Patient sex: M
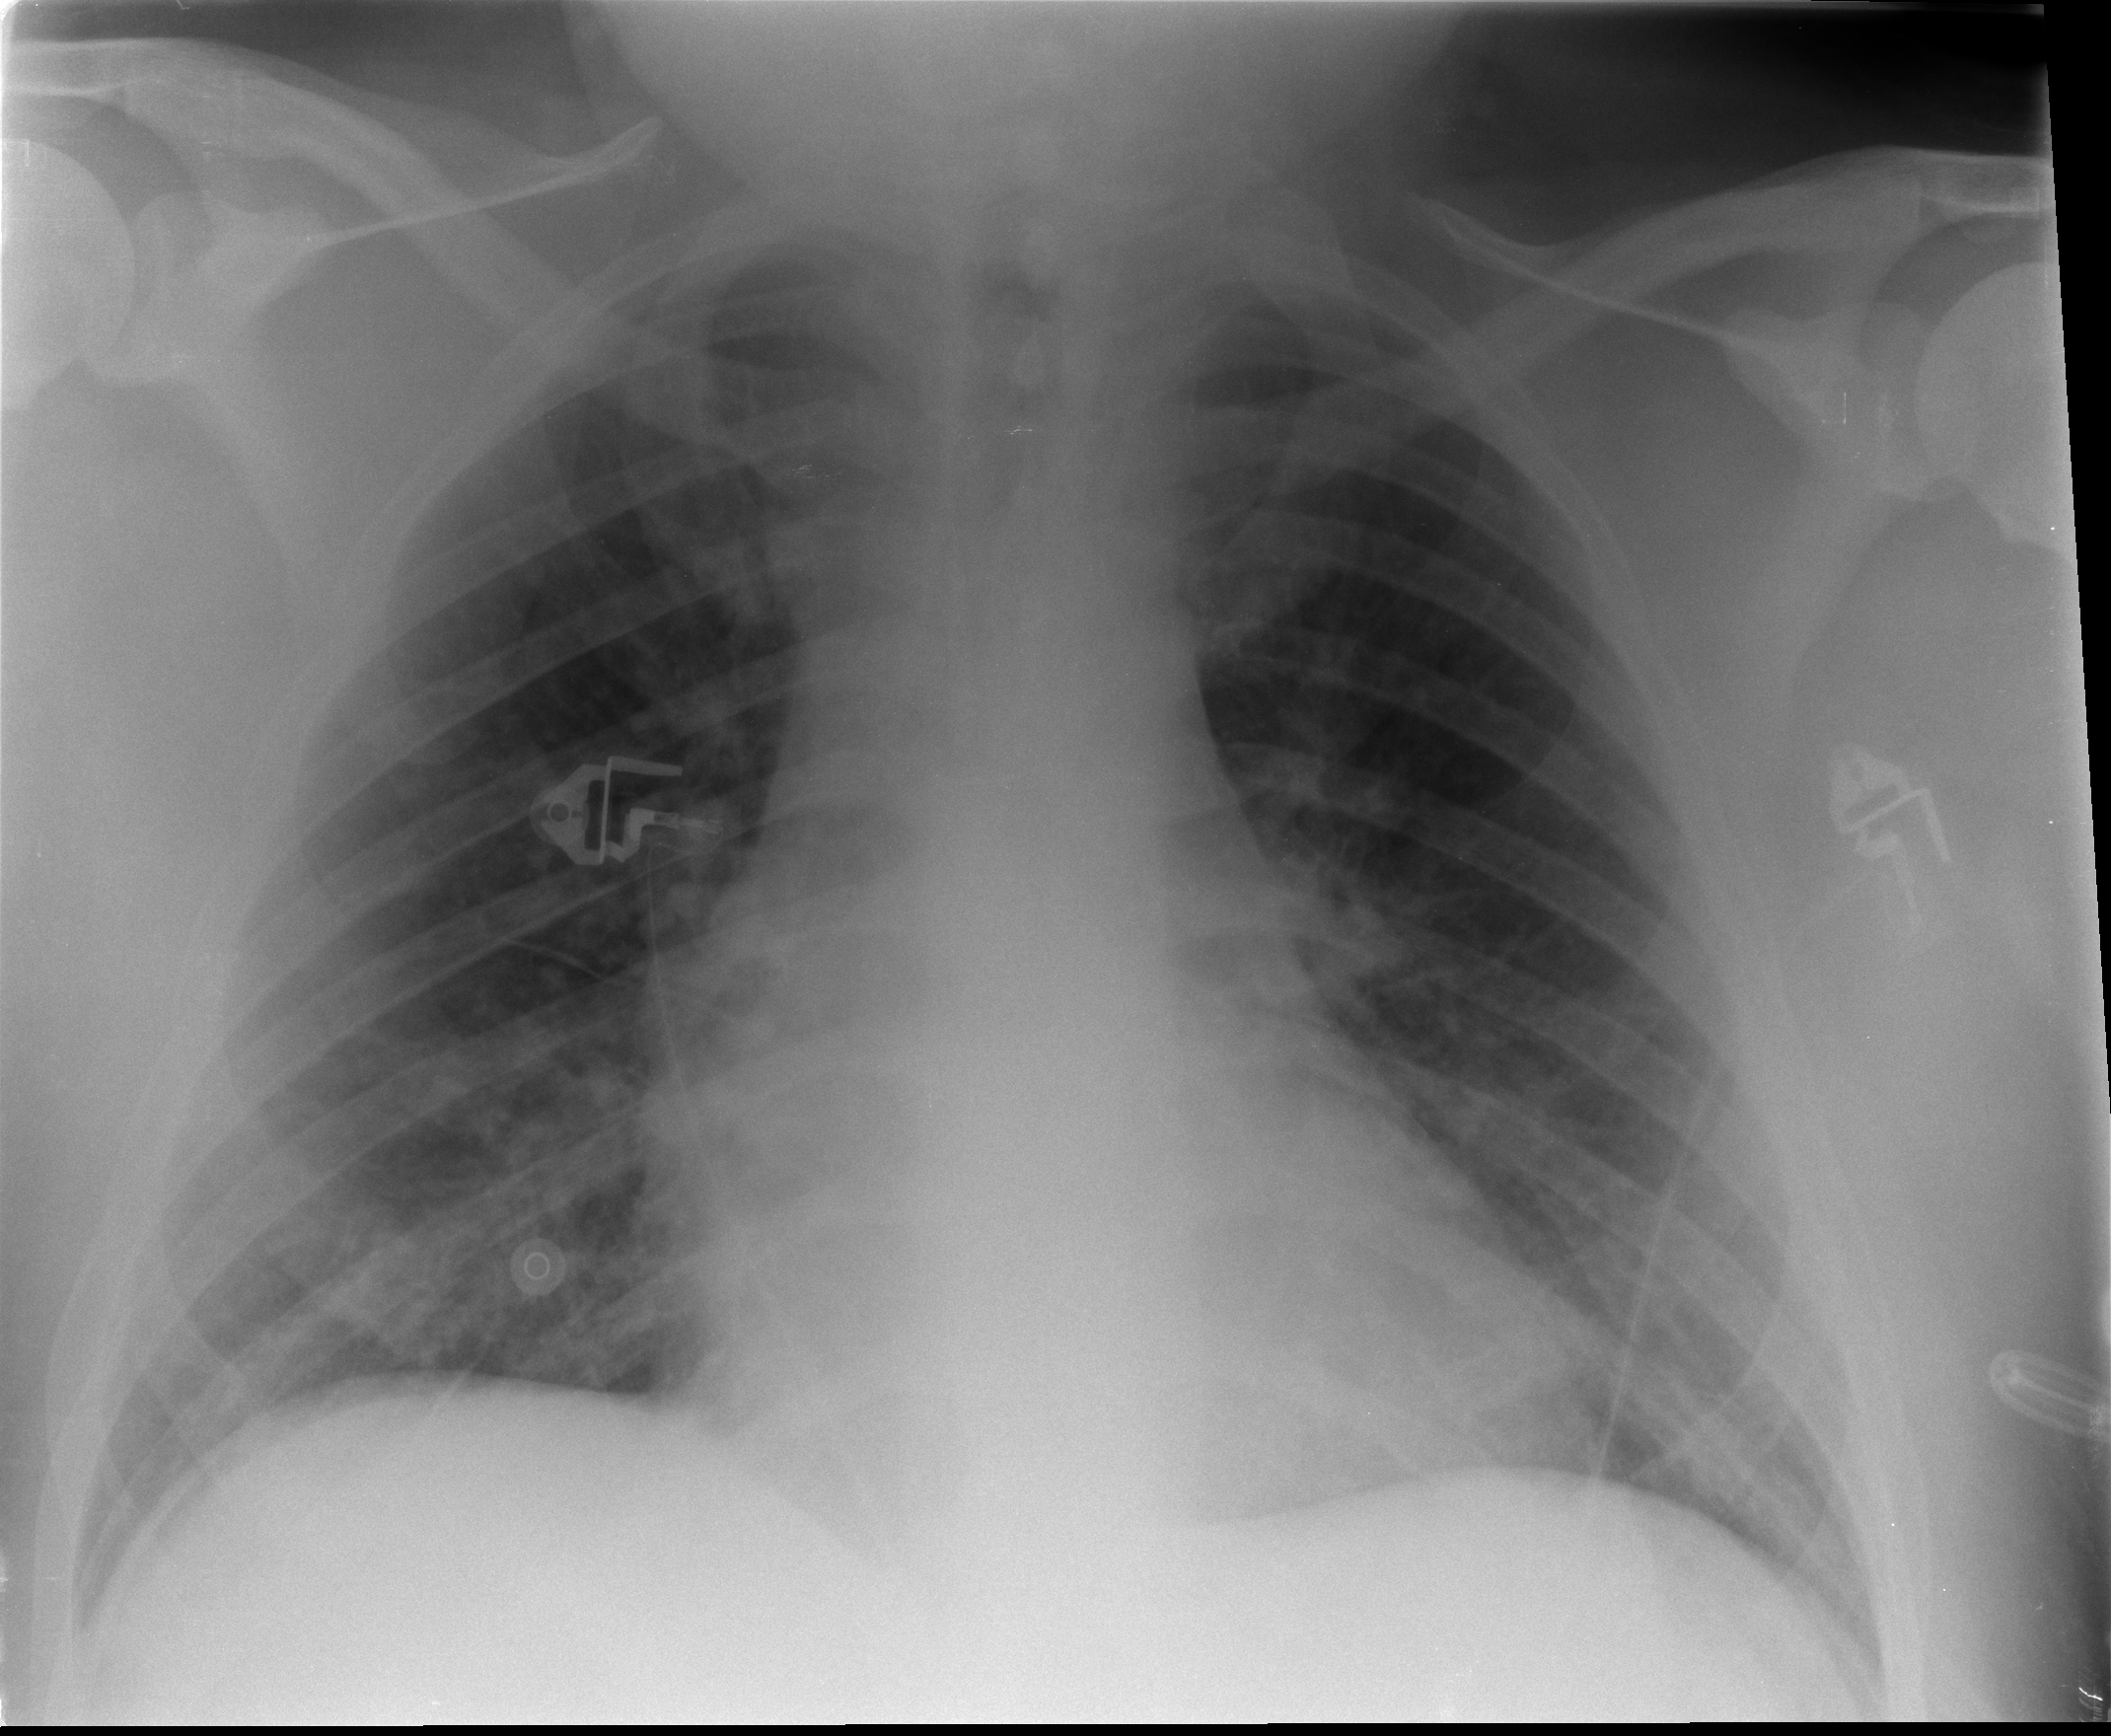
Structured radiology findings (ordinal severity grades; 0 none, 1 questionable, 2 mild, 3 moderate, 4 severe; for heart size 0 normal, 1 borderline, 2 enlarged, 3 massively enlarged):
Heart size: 2
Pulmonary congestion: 2
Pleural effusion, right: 0
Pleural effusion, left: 0
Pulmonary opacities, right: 1
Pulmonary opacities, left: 2
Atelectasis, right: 2
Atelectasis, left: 2